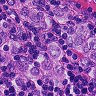
Metastatic tissue present: yes